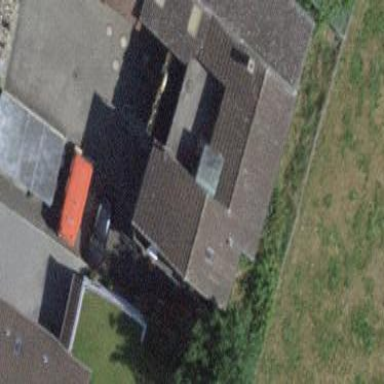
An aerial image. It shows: Building.